Field crop: tomato
Growth stage: 2
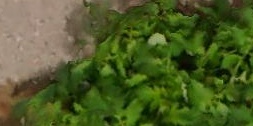
Species: tomato